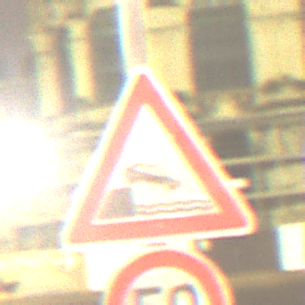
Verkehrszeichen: Ufer
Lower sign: Geschwindigkeit50
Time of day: Night
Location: Outdoor (Urban)
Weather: Overcast
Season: NotSpecified
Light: Artificial